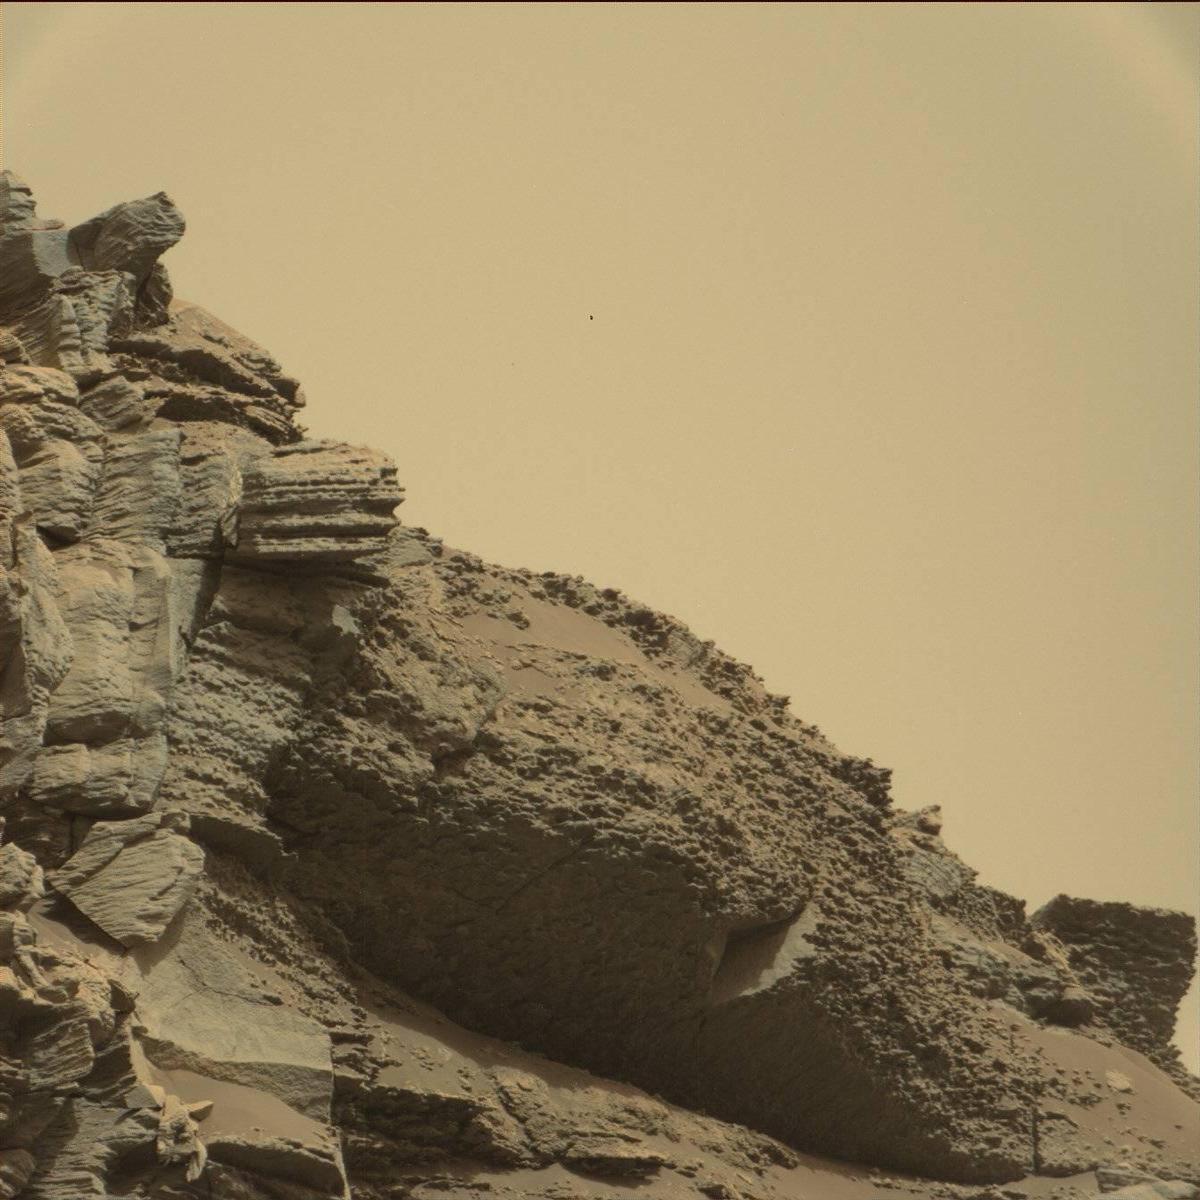
Terrain classes present: Bedrock, Sand / Soil, Sky